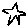
Label: star